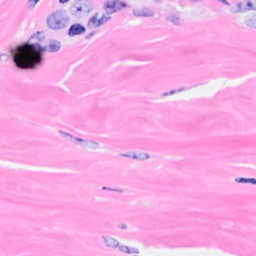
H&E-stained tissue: Breast